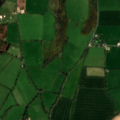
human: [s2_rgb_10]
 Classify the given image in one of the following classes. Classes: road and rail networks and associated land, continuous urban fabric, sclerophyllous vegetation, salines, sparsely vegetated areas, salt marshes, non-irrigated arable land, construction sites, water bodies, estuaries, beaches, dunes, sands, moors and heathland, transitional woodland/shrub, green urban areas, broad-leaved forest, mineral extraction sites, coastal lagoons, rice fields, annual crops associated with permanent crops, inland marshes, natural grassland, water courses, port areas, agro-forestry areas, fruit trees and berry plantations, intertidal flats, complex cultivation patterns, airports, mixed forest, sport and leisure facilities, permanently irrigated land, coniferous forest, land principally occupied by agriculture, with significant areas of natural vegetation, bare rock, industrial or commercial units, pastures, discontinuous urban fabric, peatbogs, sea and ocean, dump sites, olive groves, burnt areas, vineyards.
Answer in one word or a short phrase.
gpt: non-irrigated arable land, pastures, broad-leaved forest